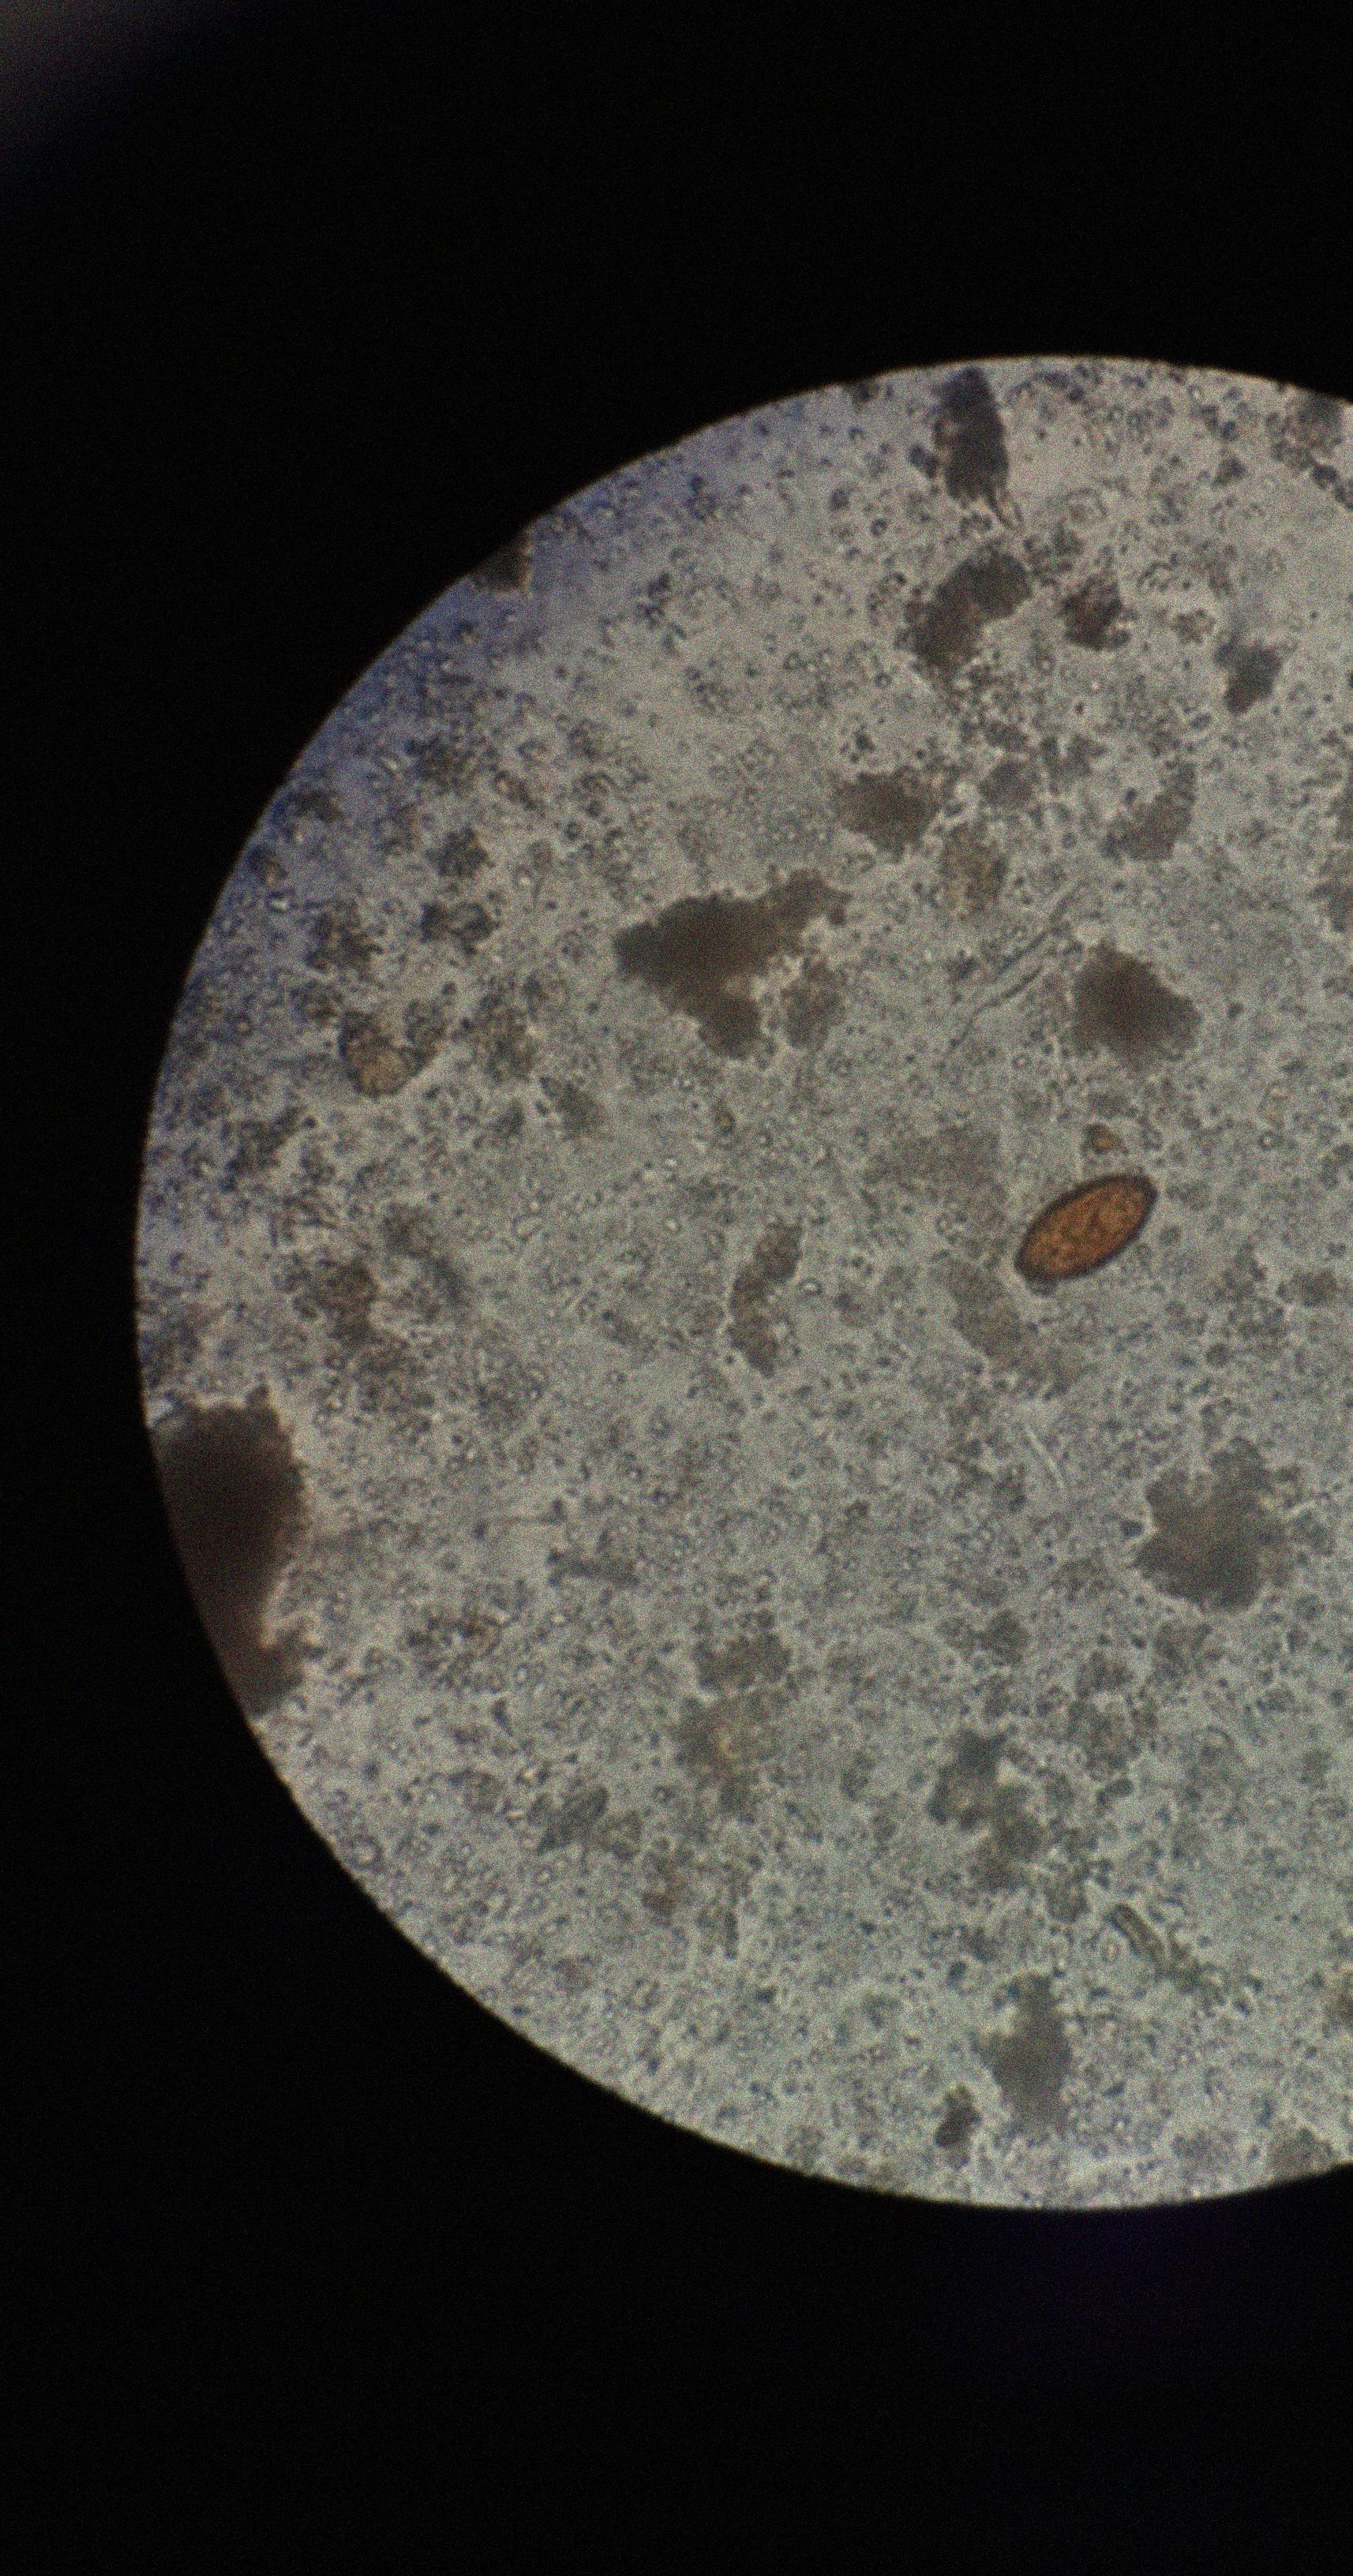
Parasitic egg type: Trichuris trichiura